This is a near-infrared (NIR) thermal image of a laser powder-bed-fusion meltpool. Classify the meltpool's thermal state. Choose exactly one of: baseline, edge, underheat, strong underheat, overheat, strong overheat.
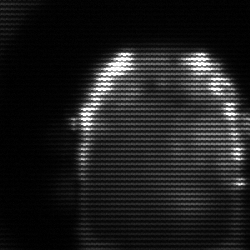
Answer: baseline